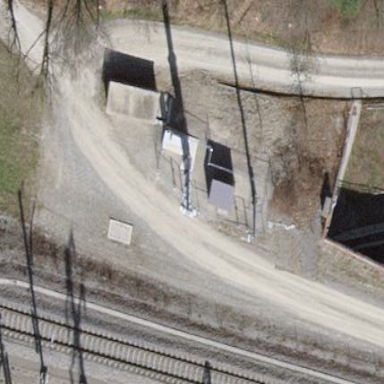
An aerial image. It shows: Fence with chain link type.